Question: I'm trying to attach the android source code to my gradle project using Android Studio. The problem is that the SDK tab does not appear if you are using a gradle project and I can not attach the source code. I tried with version 0.4.3 and does not work.
Any idea or work arround?
EDIT: I've attach a capture with my project structure without sdk option.

Thank you,
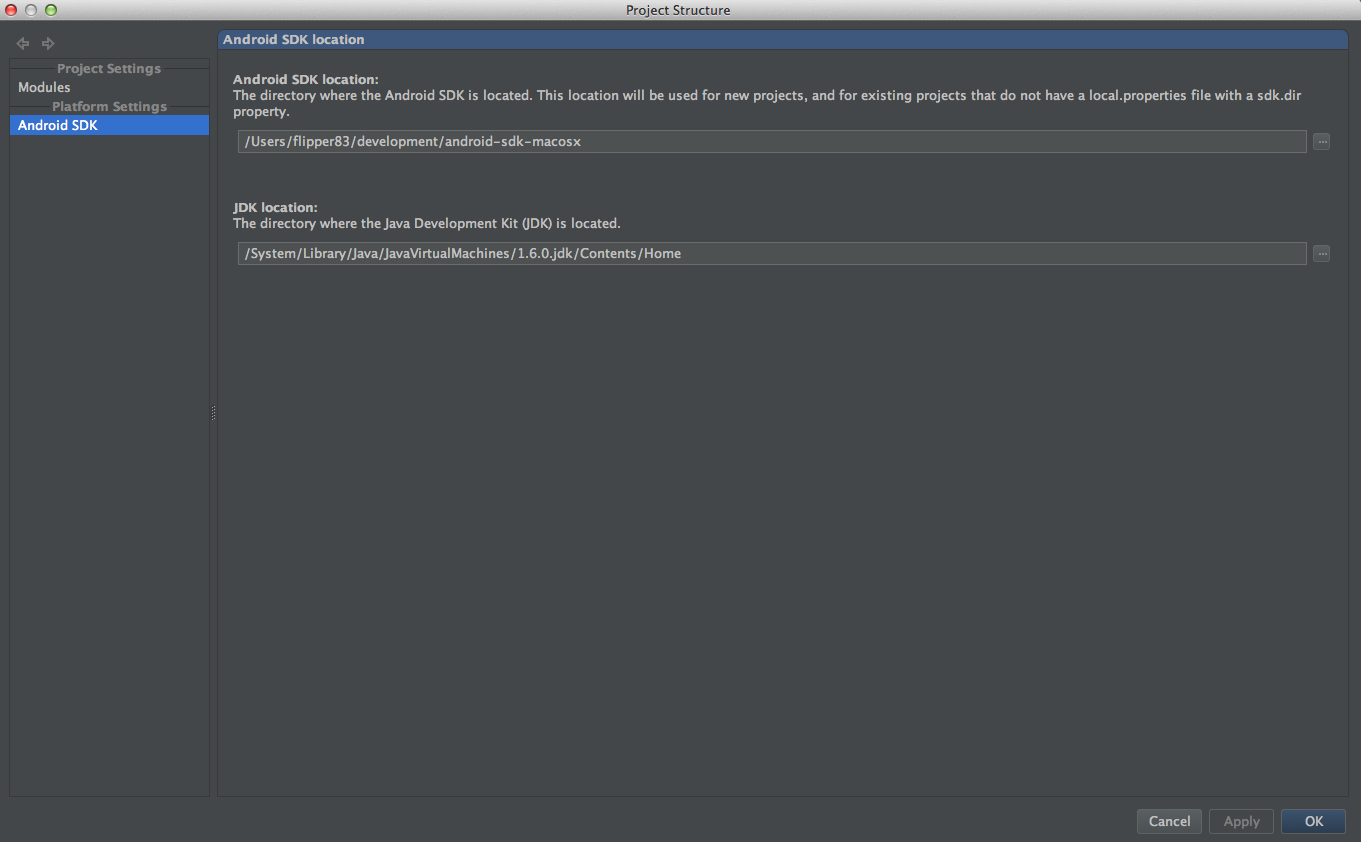
Answer: The short explanation is that Android Studio has added some functionality to try to automatically manage IntelliJ SDKs; if you give it a JDK path and Android SDK path in > , it will automatically create a Java SDK and Android SDKs for each API level you have installed in your Android SDK. The problem is, if it creates an Android SDK for an API level that doesn't have the sources downloaded, if you go into later and download the source, it doesn't pick that up and update its SDK. I've filed <URL> for this. In that bug I list two workarounds, which I'll explain here:
You can actually get at the panel you're looking for. We hide it if you have a Gradle-based project open since we want Gradle-based project users to not have to worry about it, but since we also support IntelliJ-style projects that use its internal builder, it's still possible to access it so those users will be able to make their projects work. You can get at this panel if you access Project Structure without a project open. To do so:
- - - -
If you're having trouble following that, let me know and I can post screenshots.
Another approach would be to blow away all of Android Studio's auto-created SDKs and let it rebuild them. To do that
- - - - -